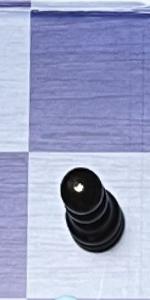
Label: Pawn_Black